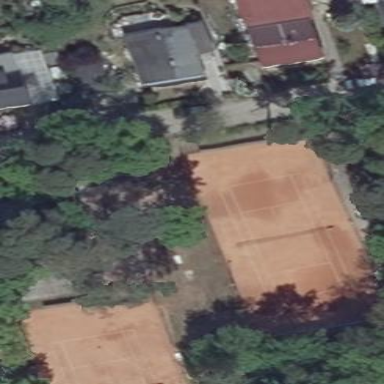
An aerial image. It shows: Sandy tennis court on pitch designated for leisure land.